Interaction volume radius: 5 \u00c5
Interaction volume height: 20 \u00c5
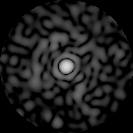
Disorder parameter: 0.8199